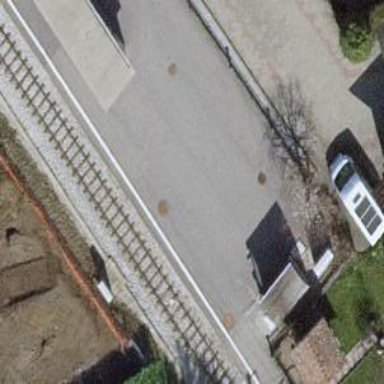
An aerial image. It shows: Railway halt station for public transport.